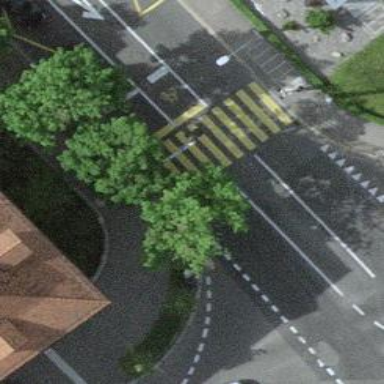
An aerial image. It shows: Road crossing with traffic signals.